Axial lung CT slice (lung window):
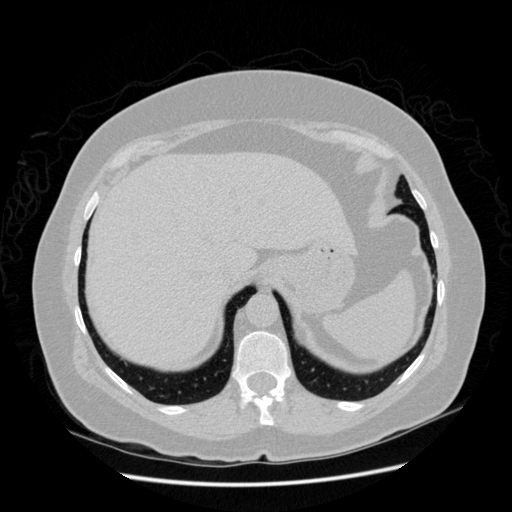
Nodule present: no